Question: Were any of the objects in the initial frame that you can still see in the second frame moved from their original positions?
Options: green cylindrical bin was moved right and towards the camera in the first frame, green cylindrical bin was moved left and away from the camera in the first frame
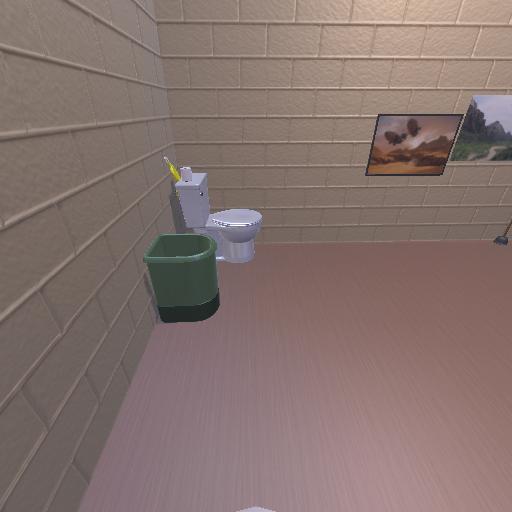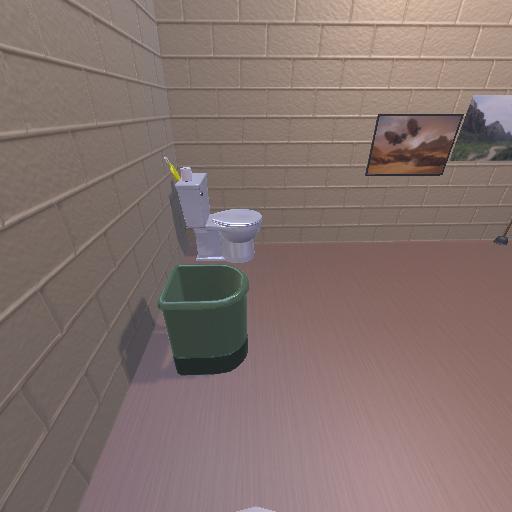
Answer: green cylindrical bin was moved right and towards the camera in the first frame